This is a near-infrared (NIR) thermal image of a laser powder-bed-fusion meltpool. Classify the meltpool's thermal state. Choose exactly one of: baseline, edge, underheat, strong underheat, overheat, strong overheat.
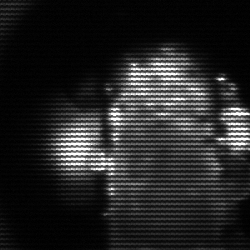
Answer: strong underheat